Question: hopefully this is a quick fix.
I have two columns of data, column A1 already populated and column B2, which will be populated ad hoc, then based on whether there is data in either cell, carry out a calculation (E3*D3)then multiplied by the value of the cell either A1 or B2.
So I am fine with the basic IF statements below, and can combine them using IF(OR, but I am stuck using an IF to look at B2 is it greater or less than A1, but doesn't equal 0, then use that value as part of a multiplication (E3*D3)*value ?
Is this possible?
Examples
'''
=IF(B3=0,(SUM(E3*D3)*A3))
=IF(B2=A2,(SUM(E2*D2)*B2))
'''

I hope I have made some form of sense, any help will be greatly appreciated.
Cheers
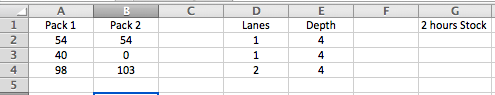
Answer: Try this out:
'''
=IF(AND(B3<>0, B3<>A3), E3*D3*B3, E3*D3*A3)
'''